Question: I have created MySQL table in database. Table name is products and the columns are( prodict_id(pk) product_name and pack_size) as shown in the figure below.
What I want to do is , copy all the rows in the table and add additional information in additional column called (buyer_name) so each product is associated with a specific buyer which makes it unique

Is there a way I can achieve this using query? Where I can give a list of buyers and it attaches it to all rows in table?
p.s I have almost 700 rows in my table and I have 12 buyers, so if I do it manually, it will consume too much time
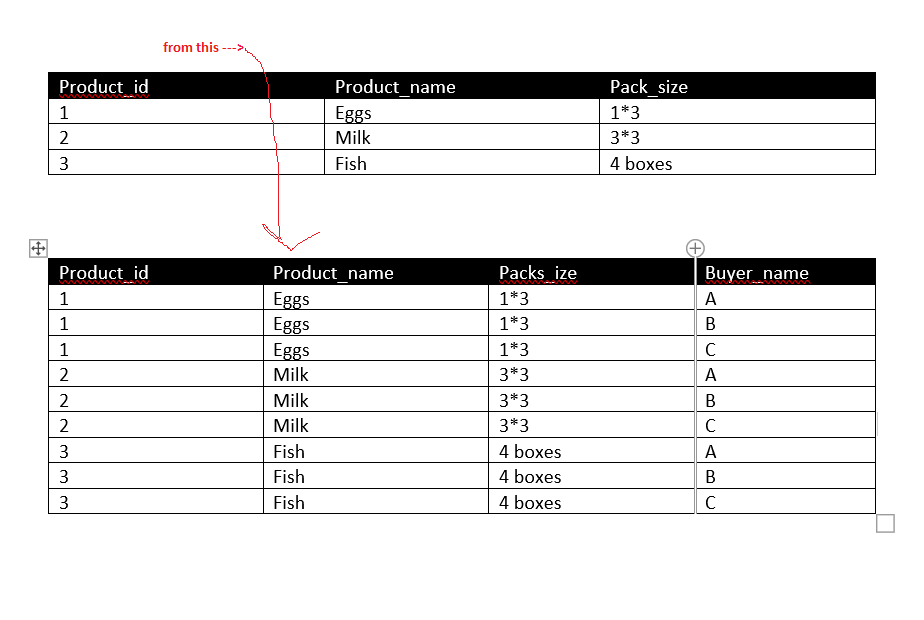
Answer: As per your comment your buyer details are in a table and you want to map each product with each of the buyer then you can write your insert query like below:
'''
insert into newtable
select t1.*, t2.buyername from products t1 join buyers t2
'''
<URL>
You can use where clause also to filter some results from either of the table.